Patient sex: M
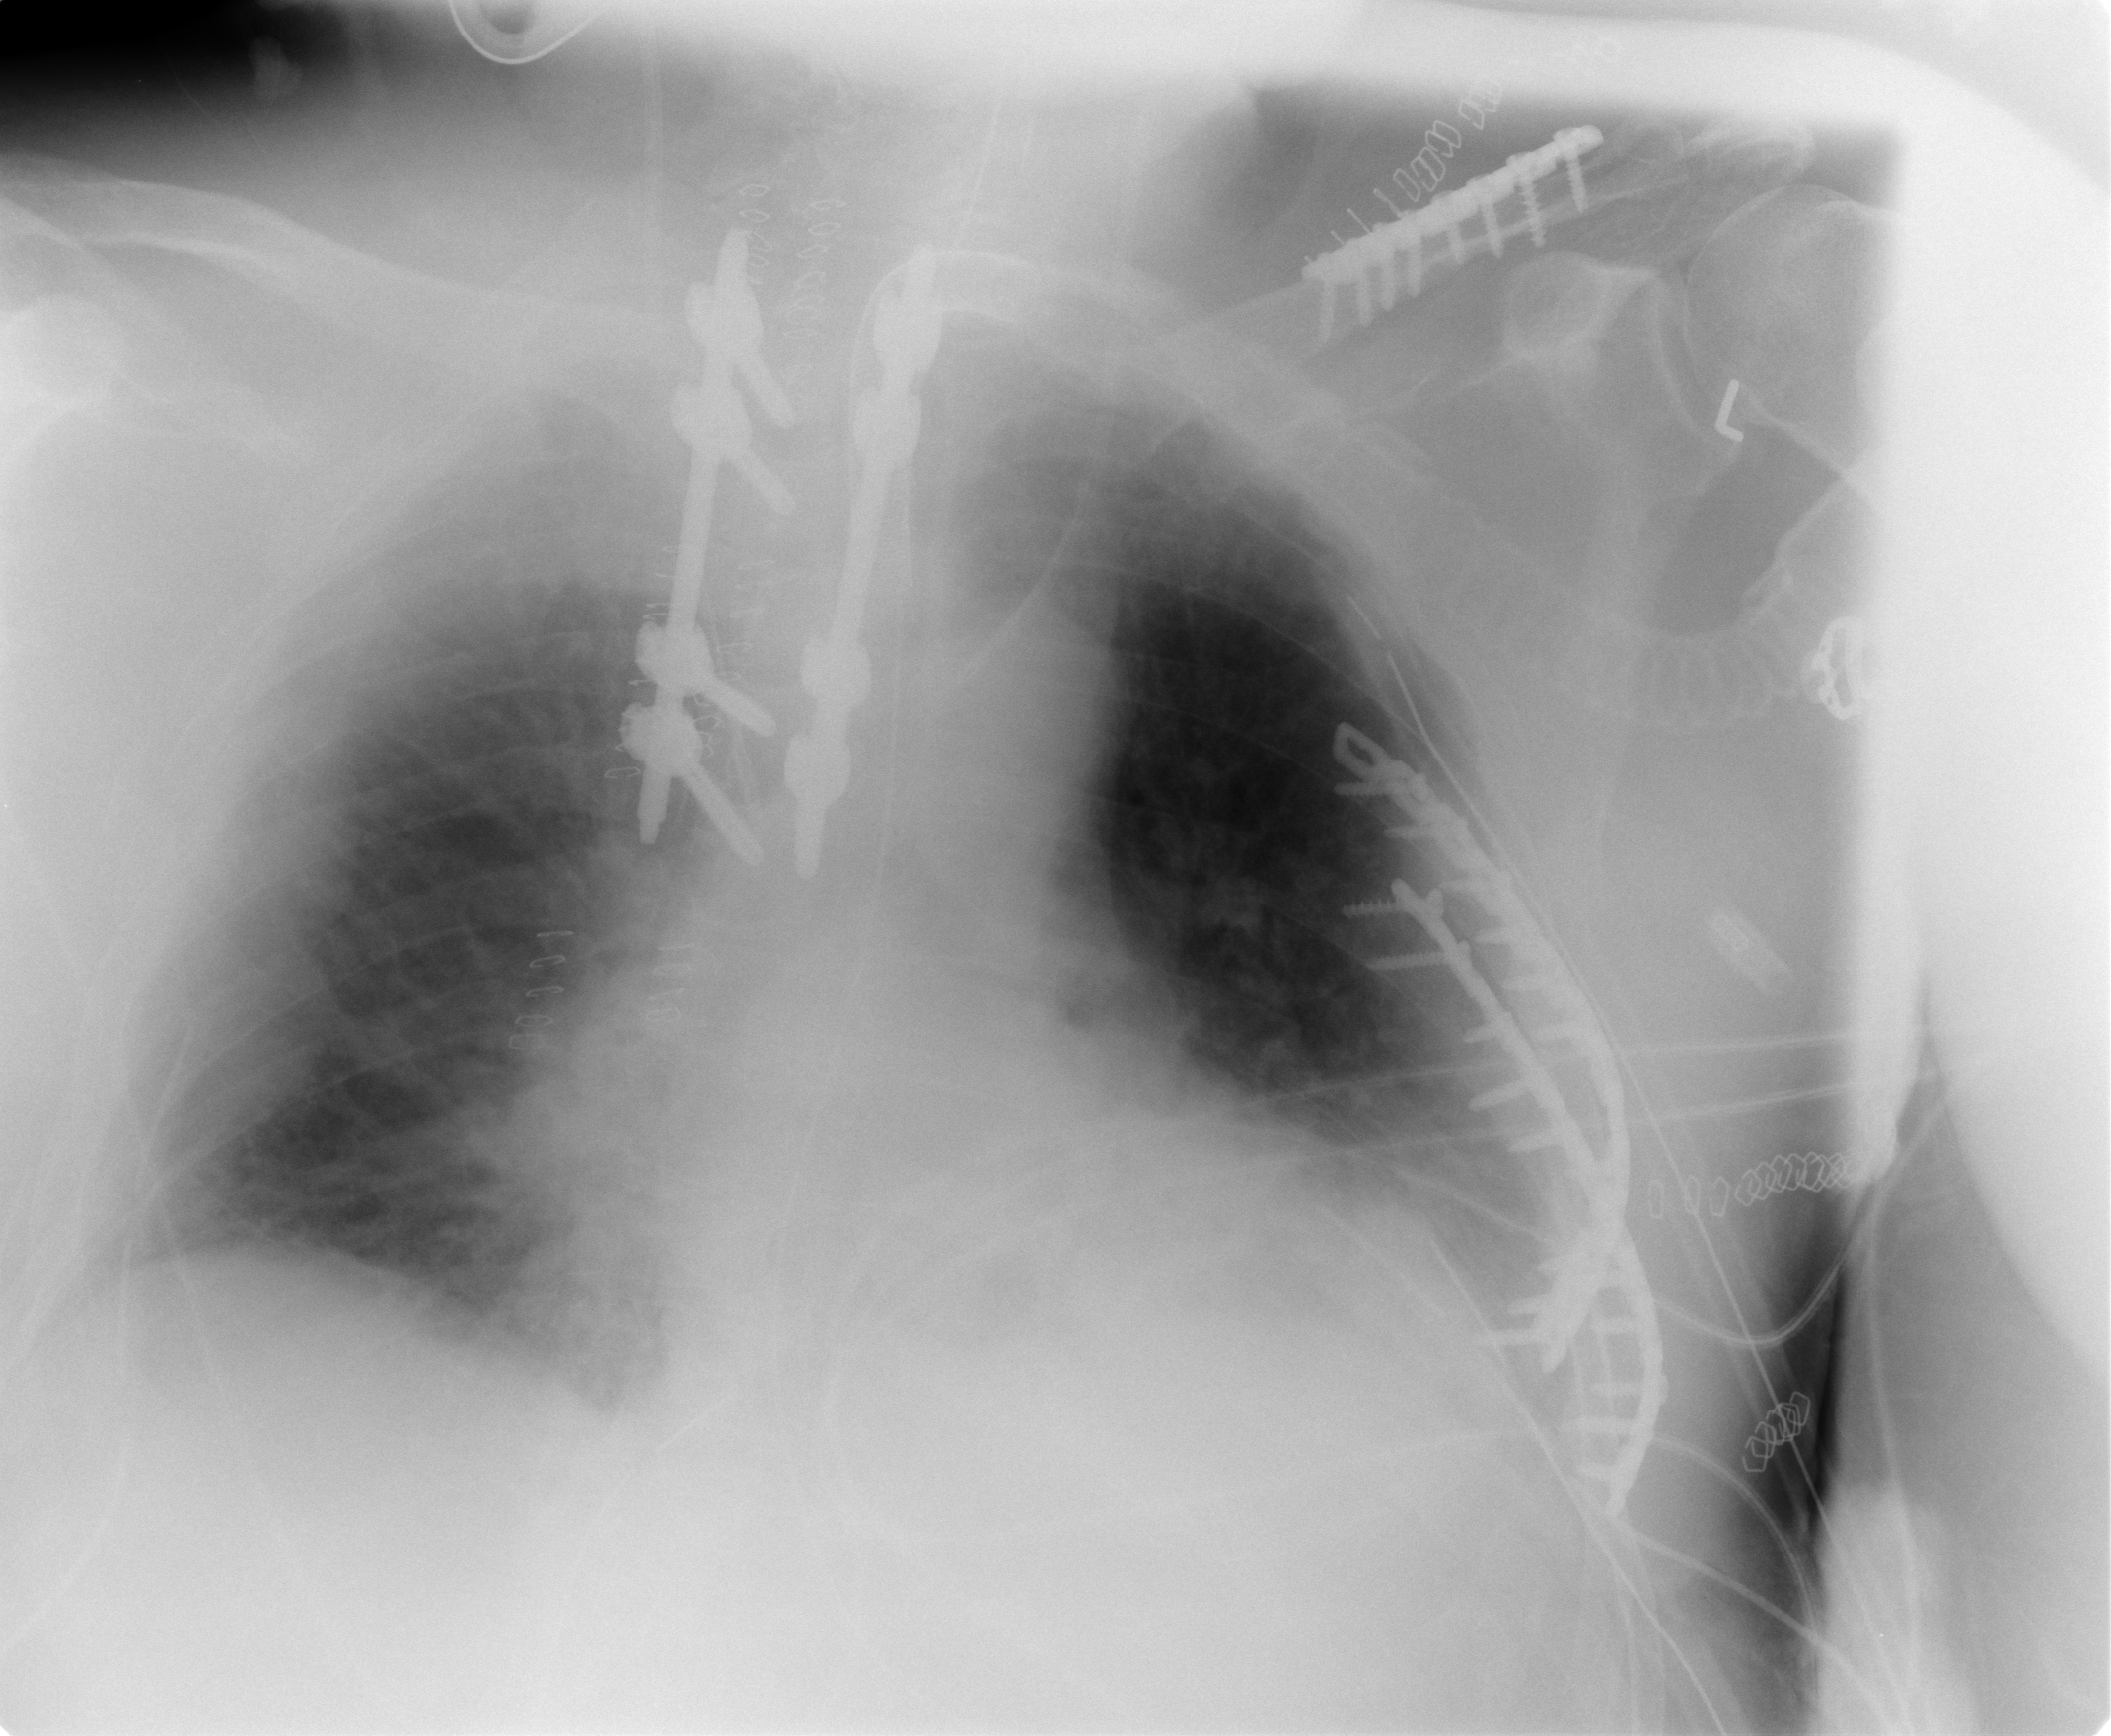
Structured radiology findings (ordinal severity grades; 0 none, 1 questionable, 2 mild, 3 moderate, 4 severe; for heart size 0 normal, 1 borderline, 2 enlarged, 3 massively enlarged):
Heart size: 0
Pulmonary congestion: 3
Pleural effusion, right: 1
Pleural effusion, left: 2
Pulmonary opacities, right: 0
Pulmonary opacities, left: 0
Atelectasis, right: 2
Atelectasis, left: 2